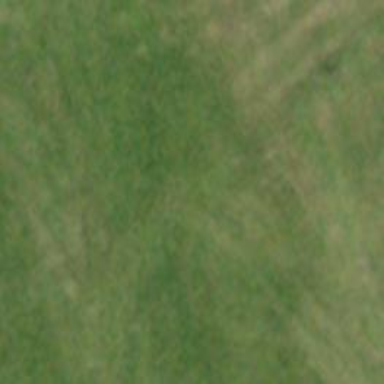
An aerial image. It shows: Grassy track with grade 5 track type.